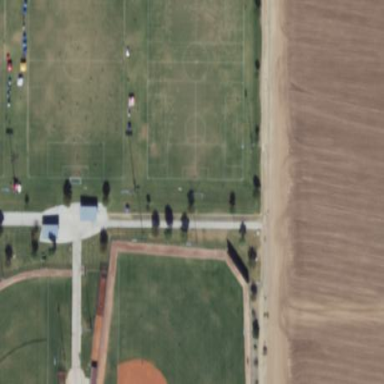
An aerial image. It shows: Grass pitch designated for soccer.